八年级 · 度量几何学
下面汽车标志图形中, 不是轴对称图形是 $(\quad)$
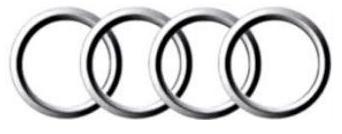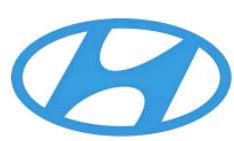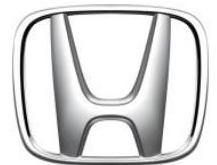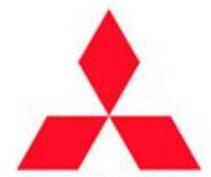

B.

C.

D.

答案: B